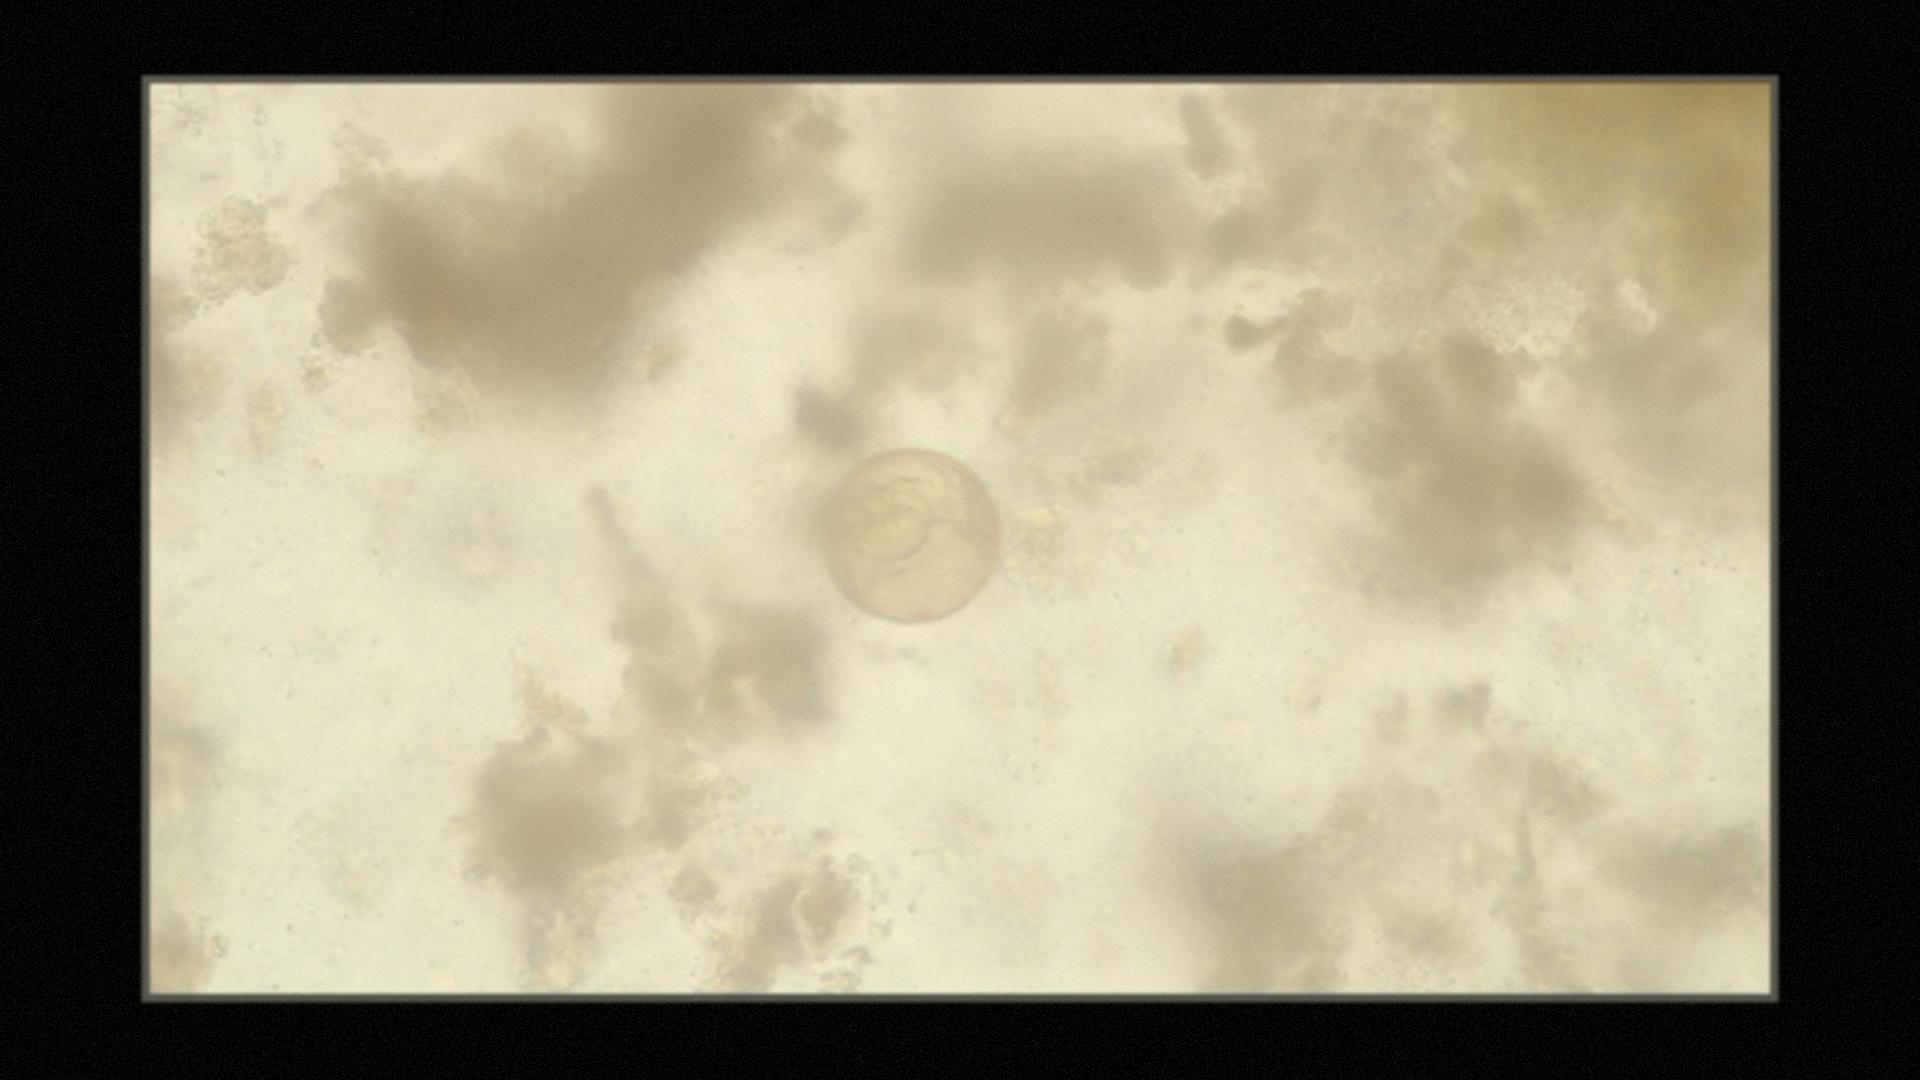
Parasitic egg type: Hymenolepis diminuta